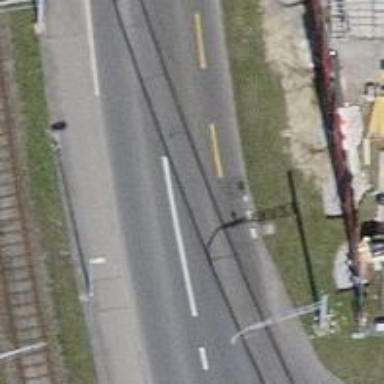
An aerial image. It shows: Level crossing on the railway with lights.